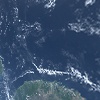
Label: water